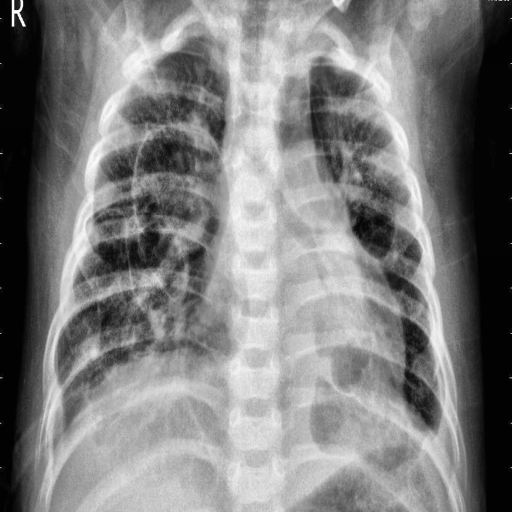
Finding: PNEUMONIA